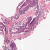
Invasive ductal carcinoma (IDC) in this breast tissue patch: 0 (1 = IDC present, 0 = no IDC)